Aerial crown-view tile of a tropical tree (Barro Colorado Island, Panama), acquired 20240716:
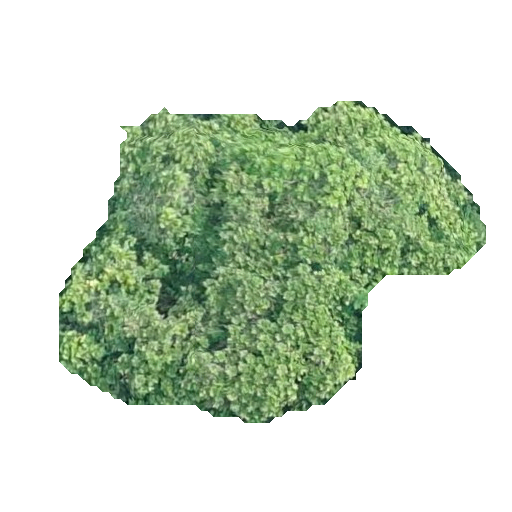
Species: Anacardium excelsum
GBIF accepted scientific name: Anacardium excelsum
Crown area: 146.557 m²